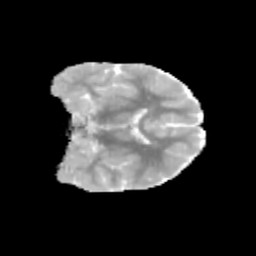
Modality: MD
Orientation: coronal
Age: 9
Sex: male
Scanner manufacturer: siemens
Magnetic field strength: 3 T
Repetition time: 3.8 s
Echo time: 0.07 s